Question: TcpClient of .Net allows me to test if a connection can be stablished, so, let me know if the remote port is Open.
Check this code:
'''
TcpClient tcpCLient = new TcpClient();
try
{
tcpCLient.Connect("www.google.com", 80);
Console.WriteLine("Yes");
Console.ReadLine();
}
catch (Exception)
{
Console.WriteLine("No");
Console.ReadLine();
throw;
}
'''
I tested the Tcp port 80 of www.google.com and because it is open I see in the console a "Yes" message.
Now, I'll try the TCP port 70 of www.google.com that is closed.
'''
TcpClient tcpCLient = new TcpClient();
try
{
tcpCLient.Connect("www.google.com", 70);
Console.WriteLine("Yes");
Console.ReadLine();
}
catch (Exception)
{
Console.WriteLine("No");
Console.ReadLine();
throw;
}
'''
I expected a exception, so I shoul see a "No" in the Console. Why Nothing happens?
Thank you!!
:
The console keeps this way even after several minutes.

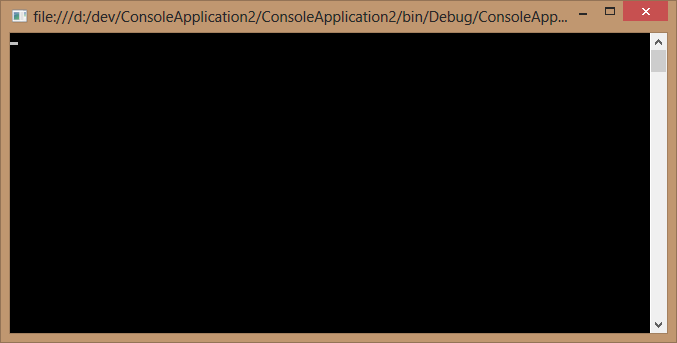
Answer: @pm100 give me the answer in a commment.
"The reason is almost certainly due to google firewall, they drop packets for unexpected ports - this looks like a tranmission error so you get retries. Try the same test to a non firewalled machine (localhost for example) and it will fail instantly becuase host reject the request to closed port "
After some minutes You see the "No".